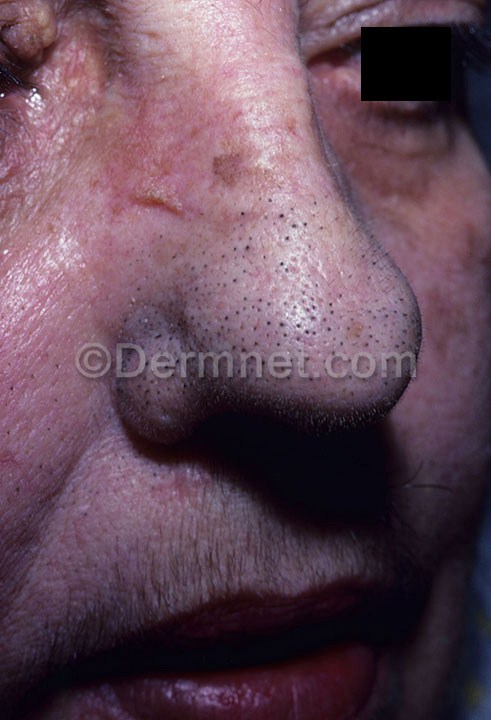
Disease: Acne and Rosacea Photos